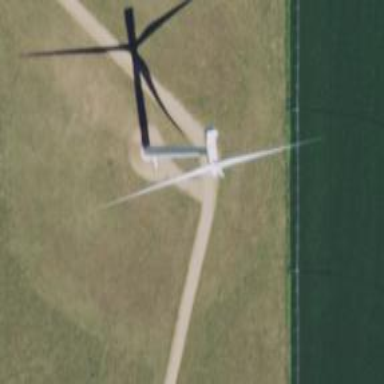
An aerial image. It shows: Wind generator with horizontal axis. The generator is wind turbine.